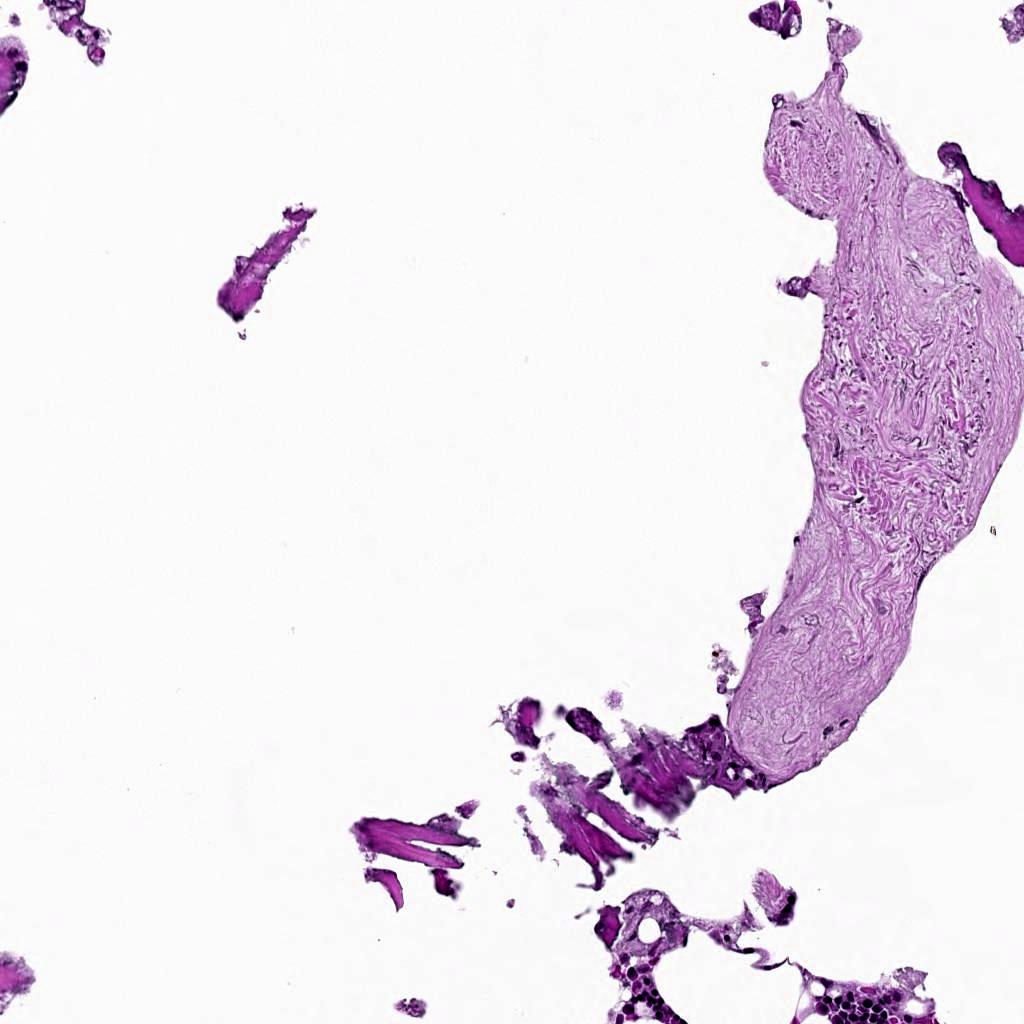
Label: Non-Tumor